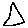
Label: triangle